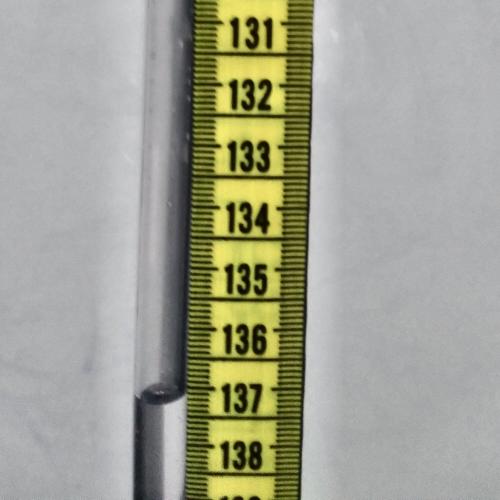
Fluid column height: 137.2 cm